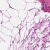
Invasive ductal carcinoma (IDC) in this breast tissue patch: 0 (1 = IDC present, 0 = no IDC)